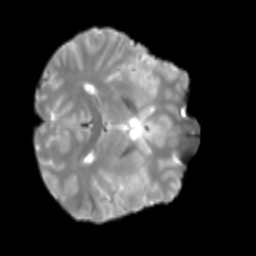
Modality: T2w
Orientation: axial
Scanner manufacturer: siemens
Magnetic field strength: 3 T
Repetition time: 4 s
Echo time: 0.0594 s